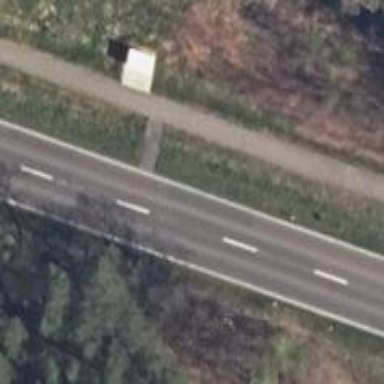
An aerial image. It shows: Asphalt path.